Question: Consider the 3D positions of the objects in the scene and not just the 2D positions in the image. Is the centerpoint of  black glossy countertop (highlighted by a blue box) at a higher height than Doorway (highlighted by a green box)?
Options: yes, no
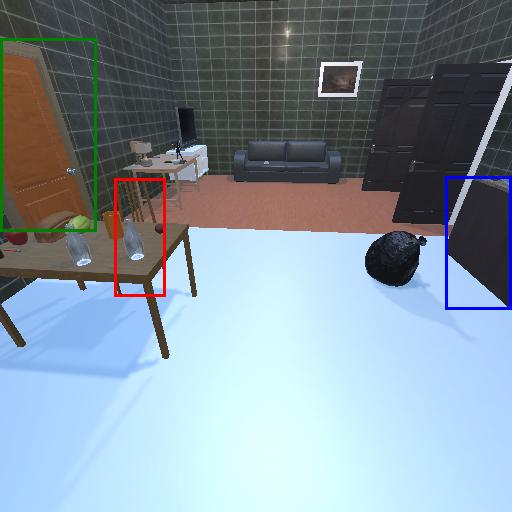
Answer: yes